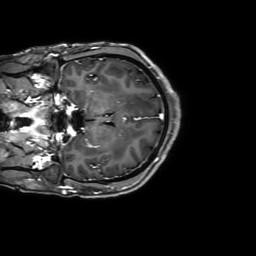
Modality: T1w
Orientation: coronal
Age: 53
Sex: female
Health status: ill
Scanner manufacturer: philips
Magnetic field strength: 3 T
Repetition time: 0.008392 s
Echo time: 0.00409 s